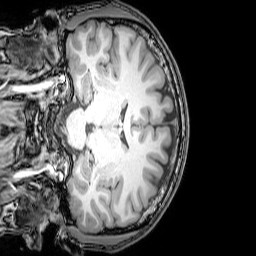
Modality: T1w
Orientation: coronal
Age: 22
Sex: male
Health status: healthy
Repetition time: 0.081 s
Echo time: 0.037 s